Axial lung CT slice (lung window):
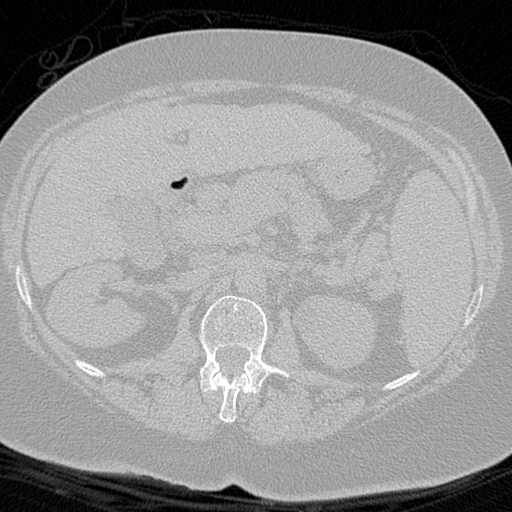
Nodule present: no